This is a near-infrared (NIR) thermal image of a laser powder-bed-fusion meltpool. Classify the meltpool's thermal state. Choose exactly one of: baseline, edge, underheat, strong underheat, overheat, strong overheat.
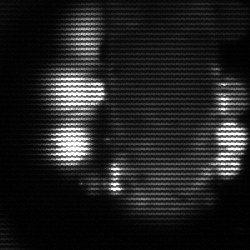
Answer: strong underheat